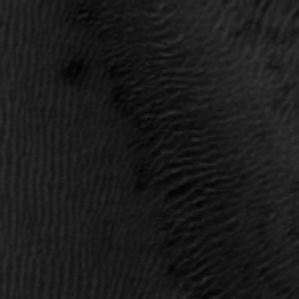
Label: frost